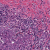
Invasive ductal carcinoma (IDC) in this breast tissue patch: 1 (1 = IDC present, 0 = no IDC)